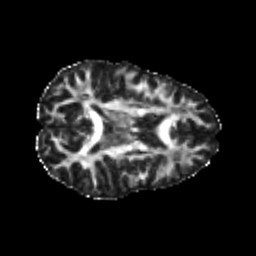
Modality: FA
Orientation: axial
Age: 25
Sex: female
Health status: healthy
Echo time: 0.074 s